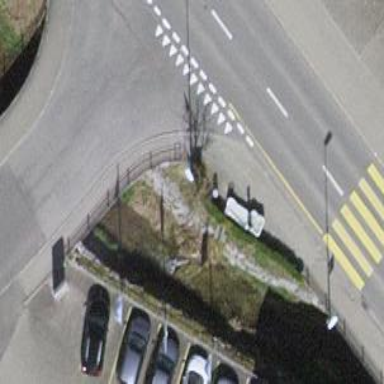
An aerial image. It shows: Sidewalk on bridge.